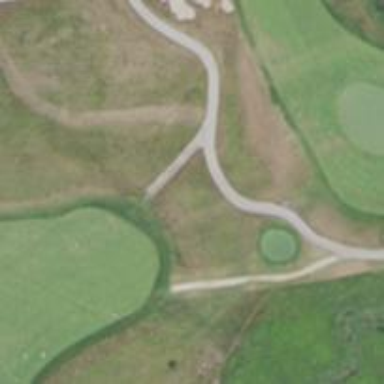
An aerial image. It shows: Golf cartpath that is also road path.